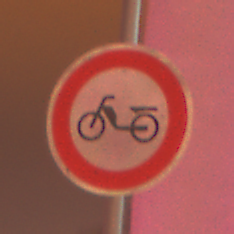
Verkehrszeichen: VerbotMofas
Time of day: Night
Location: Outdoor (Urban)
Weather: Overcast
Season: Winter
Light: Artificial